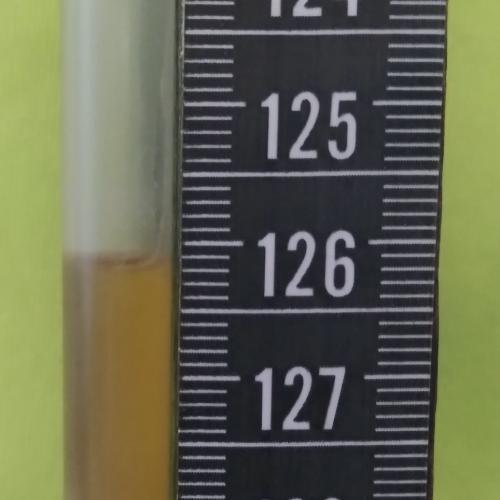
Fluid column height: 126.1 cm